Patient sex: M
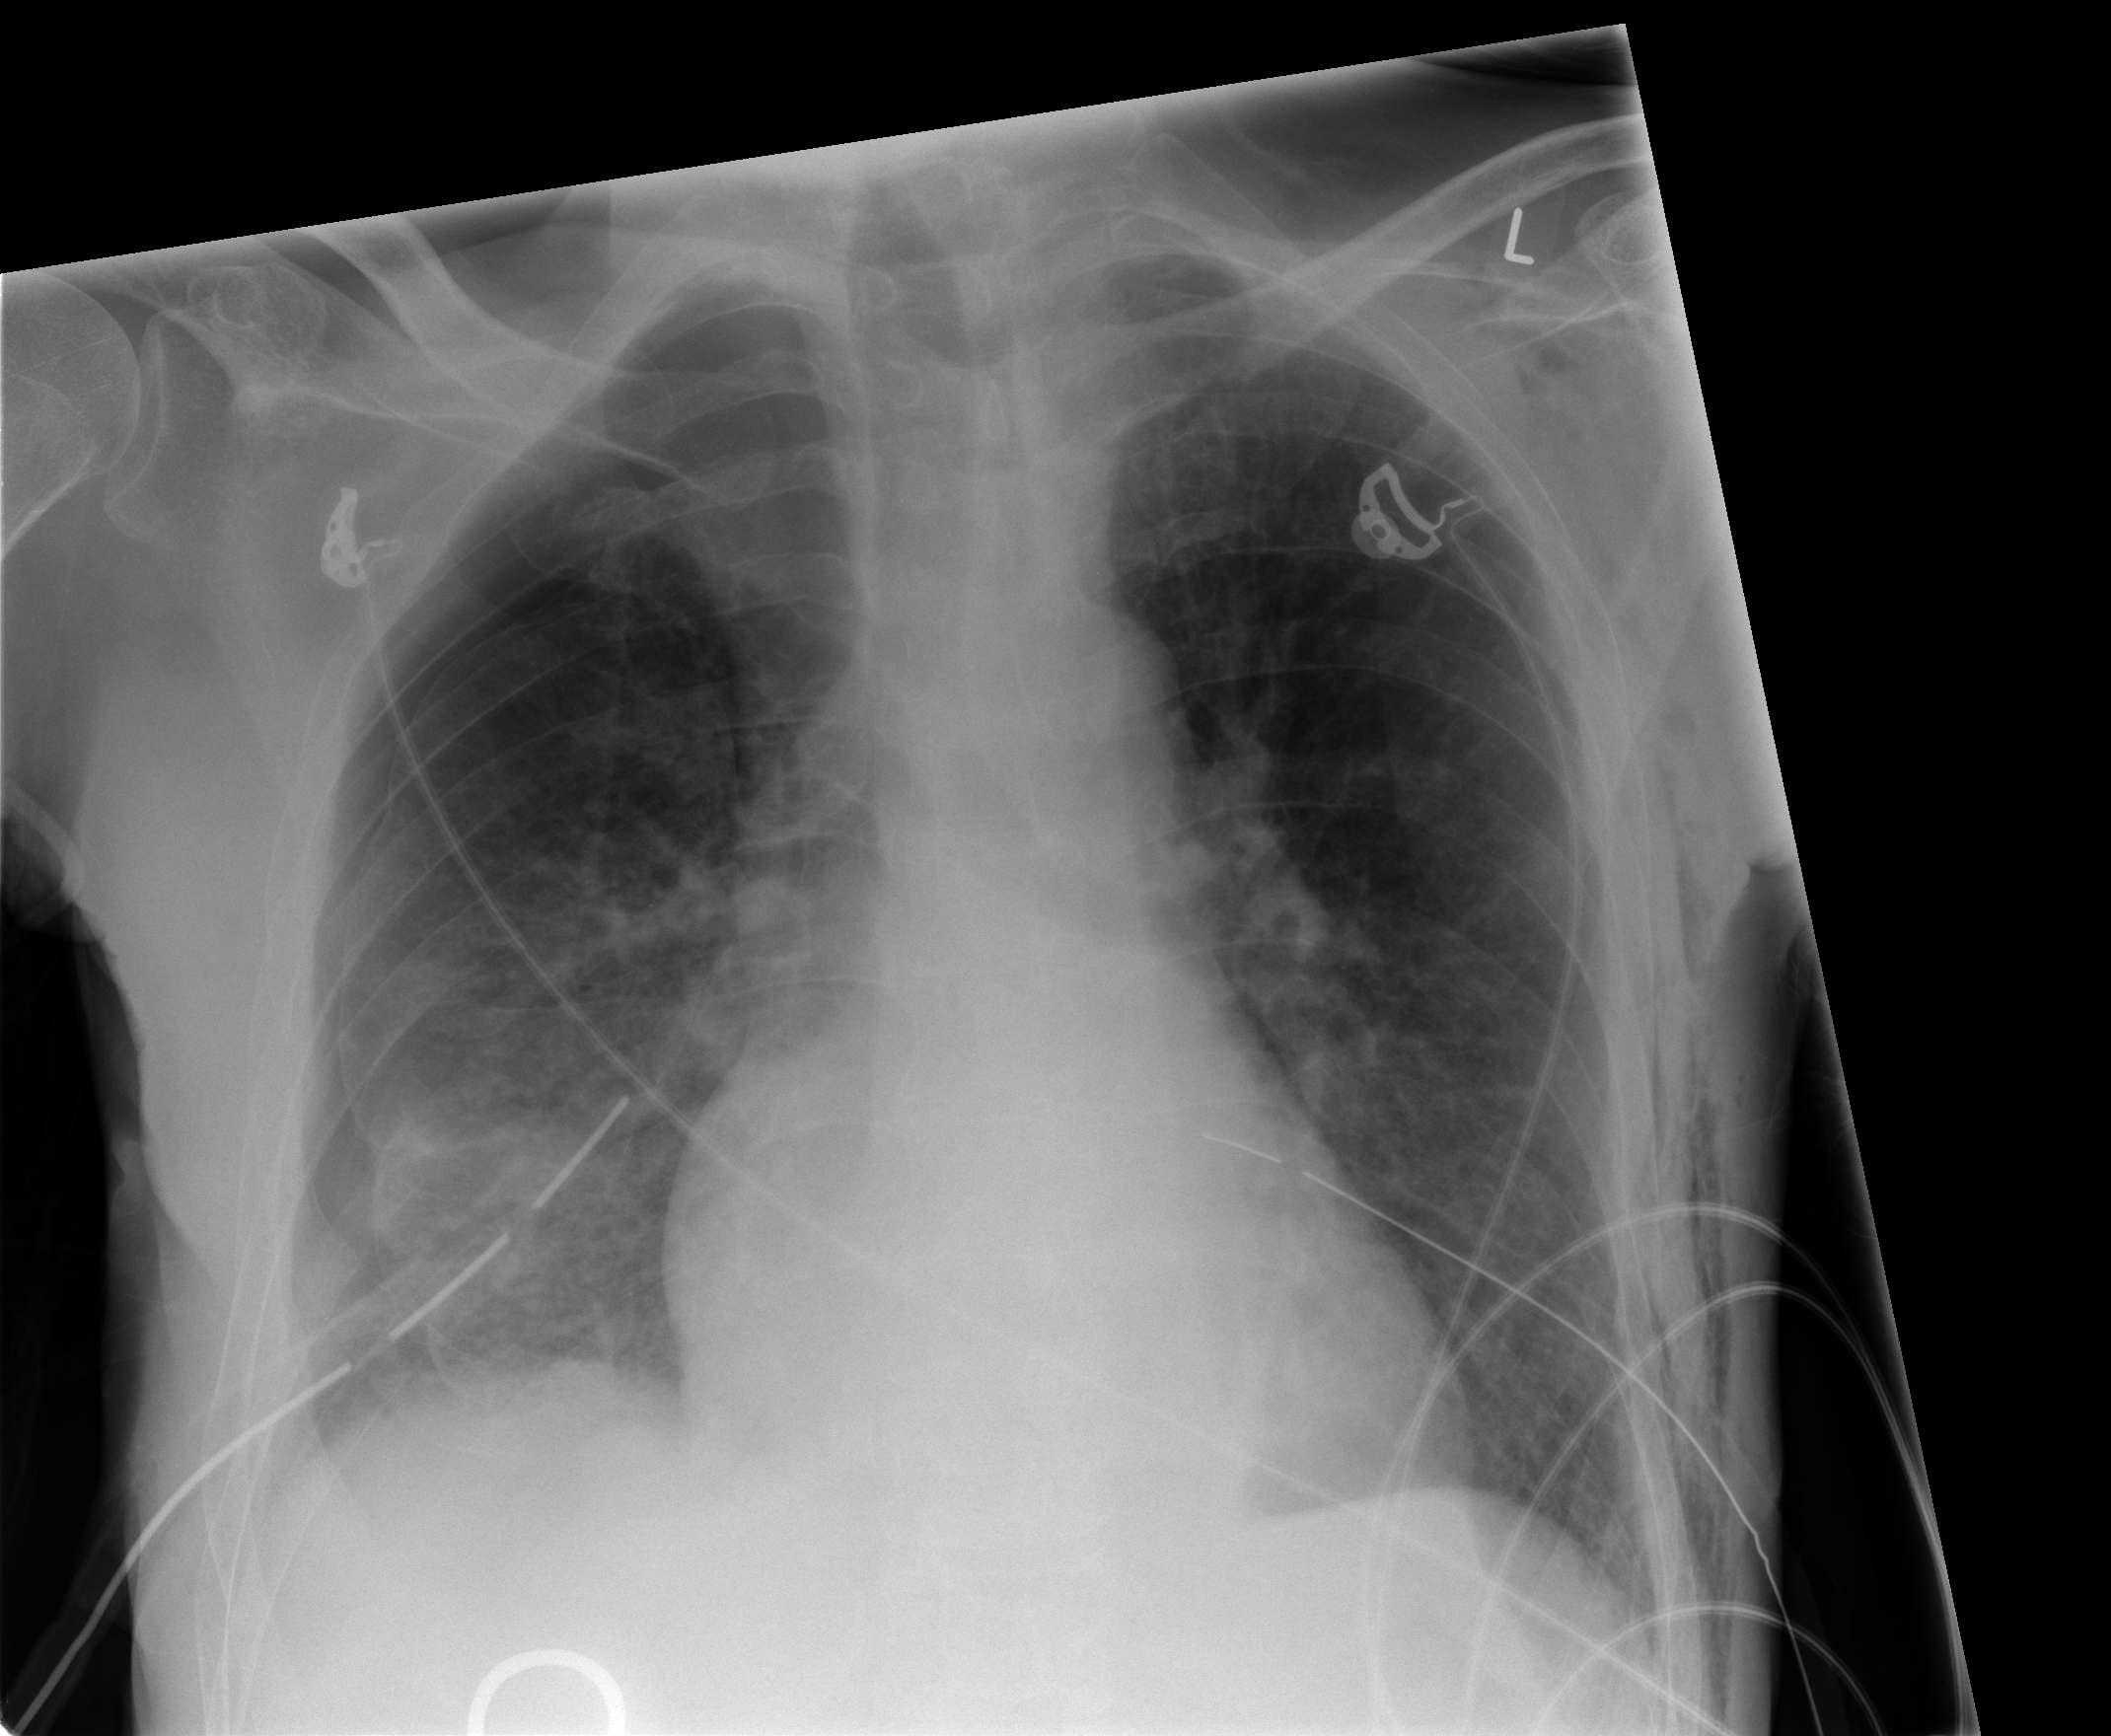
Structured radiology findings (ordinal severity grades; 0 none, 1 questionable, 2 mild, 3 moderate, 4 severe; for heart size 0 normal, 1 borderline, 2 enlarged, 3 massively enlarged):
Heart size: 0
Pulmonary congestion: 0
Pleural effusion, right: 2
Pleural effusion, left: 2
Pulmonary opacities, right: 0
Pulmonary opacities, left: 0
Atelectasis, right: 0
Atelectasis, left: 0